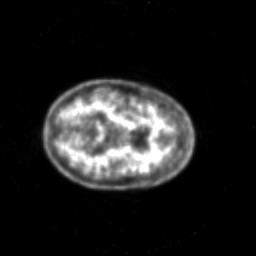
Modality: PET
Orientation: axial
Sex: female
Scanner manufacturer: siemens